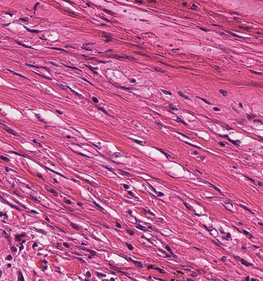
Tumor epithelial tissue: no
Tumor-associated stroma tissue: yes
Normal tissue: no